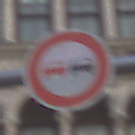
Verkehrszeichen: Ueberholverbot
Umgebung: Outdoor, Urban
Tageszeit: SunriseSunset
Wetter: PartlyCloudy
Licht: Natural
Jahreszeit: NotSpecified
Kontrast: LowContrast